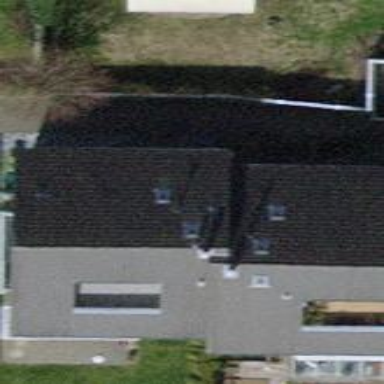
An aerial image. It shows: Semi-detached house.